Question: This one is kind of hard to explain, so ask any questions you need to clarify the question. I have an iPad app (XCode 4.2, iOS 6, ARC and Storyboards).
In this app, I have a 'UIPopover' that contains a 'UIView' with two (2) 'UITextFields' in it and a 'UIDatePicker'. (see image). When I go to that scene, I have unchecked 'userInteractionEnabled' on both textFields to prevent the keyboard from responding, which works, but doesn't allow the other 'UITextField' to be accessed after the first one. I tried '[oFinishTime setInputView:oTimePicker];' but it takes the timepicker and moves it outside of the popover, which is unacceptable.

I have 'touchUpInside' events "wired" for each of the textFields, but neither one gets called when tapped due to UserInteractionEnabled being unchecked. I could remedy this whole thing if I could have it enabled and set a flag in the action event.
How can I enable both 'UITextFields' yet prevent the keyboard from showing? I will be happy to post any relevant code you need to see.
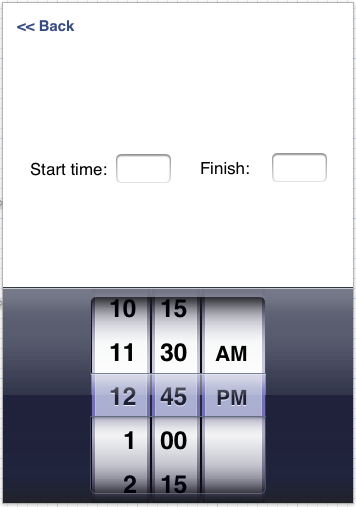
Answer: May be I did not understand your problem correctly , but it seems like you all you are trying to do is Open a picker on tap and display the value set in UIPicker. You are not really using any functionality of a UItextField. A label or a button might serve the same purpose and save you from doing the extra work of disabling the keyboard.
In any case if you want to use textfield and disable keyboard picker appearing as the input view and have your own input view to it, you could do
'''
-(void)textFieldDidBeginEditing:(UITextField *)textField{
[textField resignFirstResponder];
}
'''
You could take a look at this:
<URL>